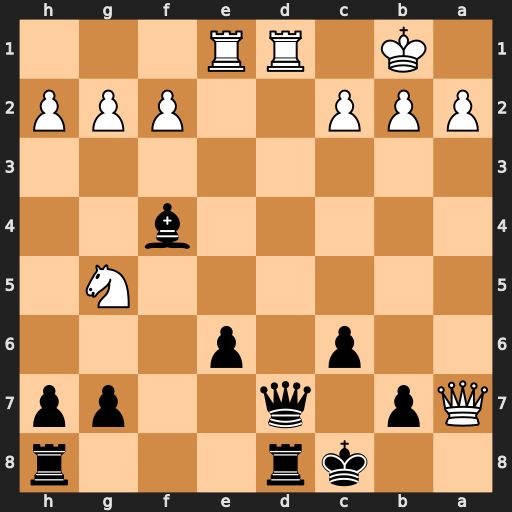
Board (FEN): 2kr3r/Qp1q2pp/2p1p3/6N1/5b2/8/PPP2PPP/1K1RR3
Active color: b
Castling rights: -
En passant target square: -
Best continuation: Qxd1+ Rxd1 Rxd1#